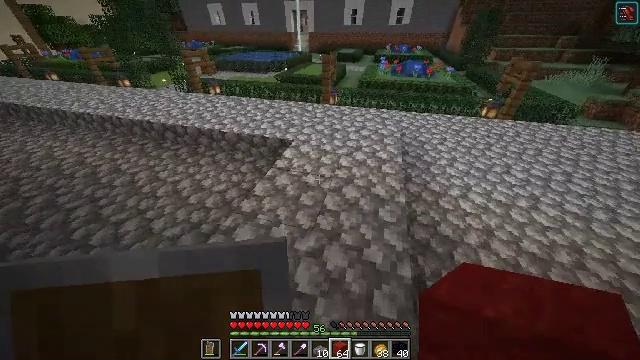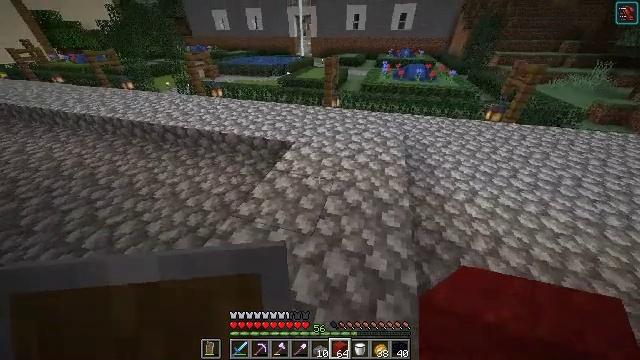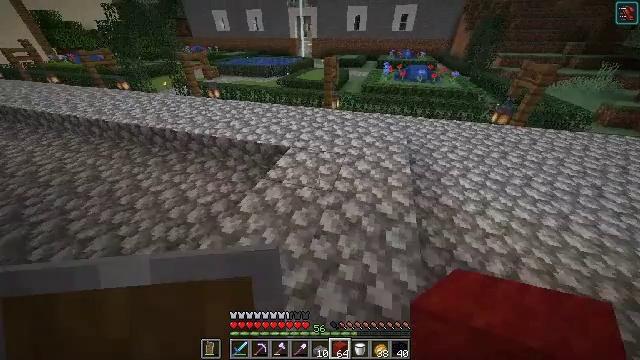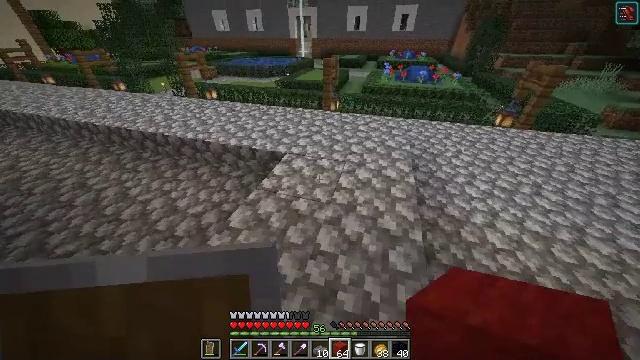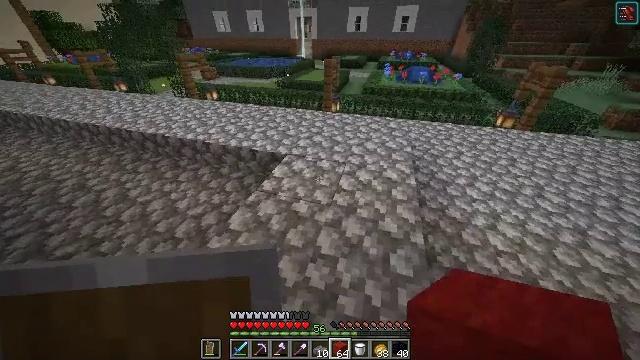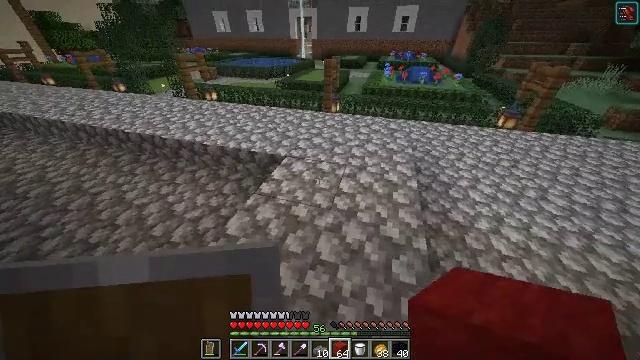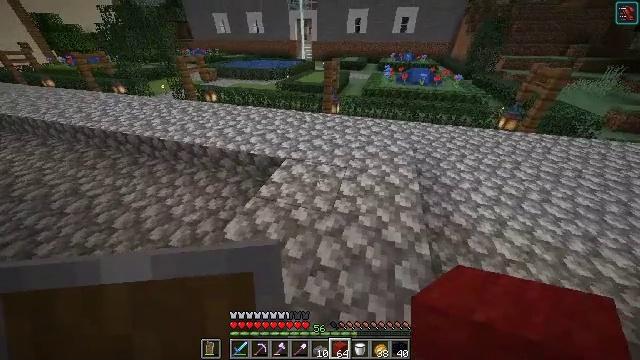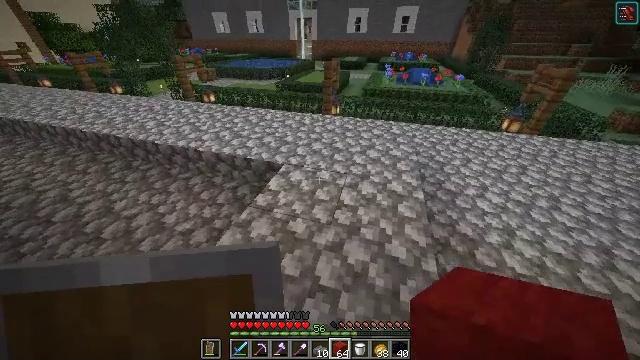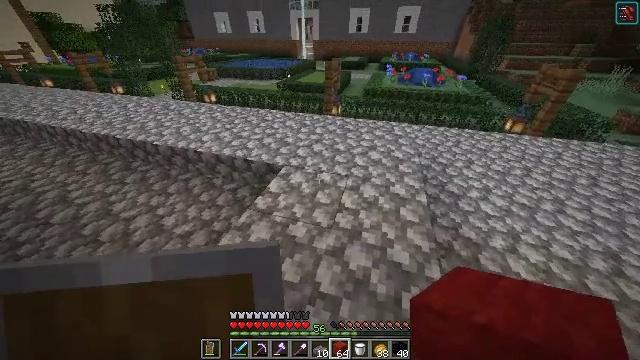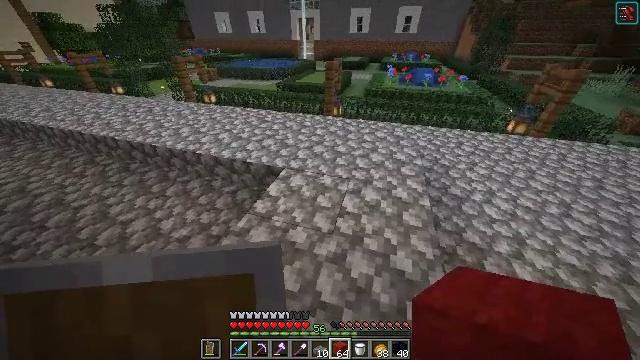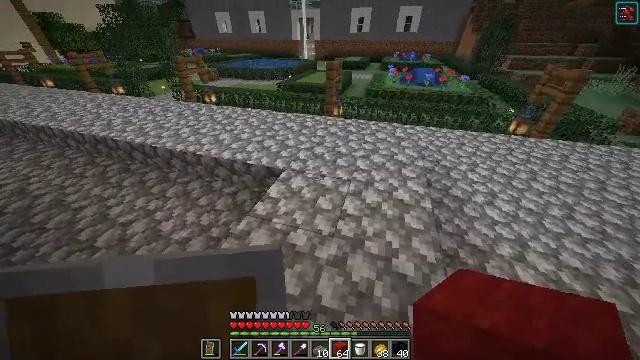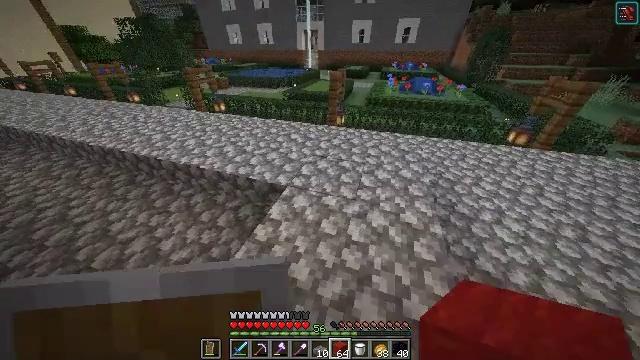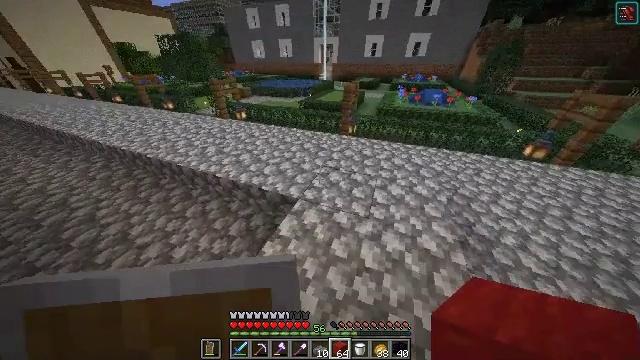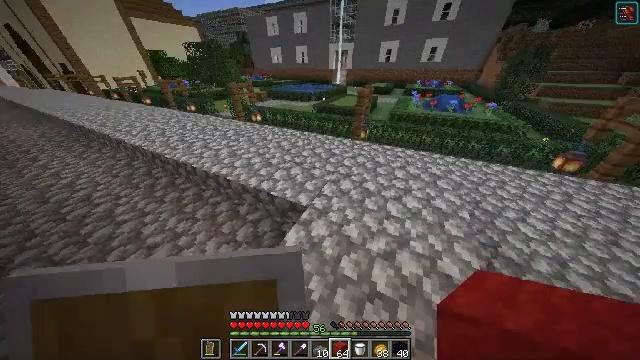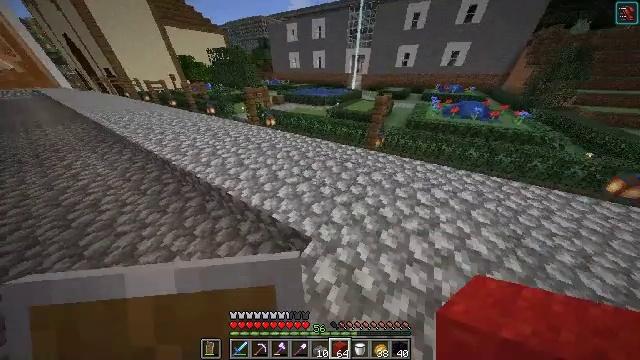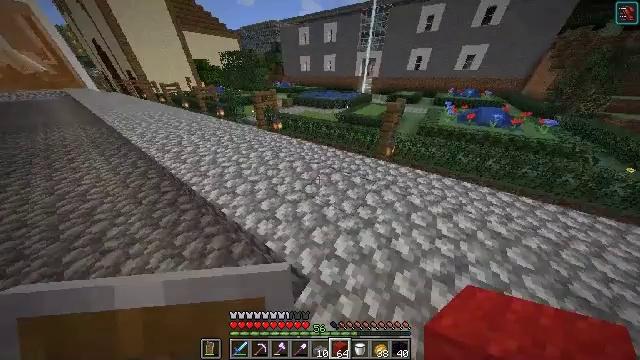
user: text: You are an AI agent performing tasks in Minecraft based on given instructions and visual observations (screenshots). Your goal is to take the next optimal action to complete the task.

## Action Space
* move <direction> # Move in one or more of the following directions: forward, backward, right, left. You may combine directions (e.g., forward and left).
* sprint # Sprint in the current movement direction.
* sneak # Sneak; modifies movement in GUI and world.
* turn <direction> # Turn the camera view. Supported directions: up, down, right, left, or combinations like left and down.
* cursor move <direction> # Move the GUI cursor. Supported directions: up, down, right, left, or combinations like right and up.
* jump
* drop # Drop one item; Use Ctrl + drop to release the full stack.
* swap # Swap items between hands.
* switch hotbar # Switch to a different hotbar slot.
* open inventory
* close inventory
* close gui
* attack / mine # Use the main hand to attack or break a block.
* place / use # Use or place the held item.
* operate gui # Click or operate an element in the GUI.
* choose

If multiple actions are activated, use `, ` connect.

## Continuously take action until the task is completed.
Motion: motion action
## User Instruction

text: Mine the spruce fence.
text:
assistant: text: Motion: move forward, turn up
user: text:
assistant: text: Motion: move forward
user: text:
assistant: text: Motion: no_op
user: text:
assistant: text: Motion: no_op
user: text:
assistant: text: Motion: no_op
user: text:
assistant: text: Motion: no_op
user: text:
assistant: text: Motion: move forward
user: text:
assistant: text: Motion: no_op
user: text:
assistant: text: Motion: no_op
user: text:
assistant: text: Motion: move forward
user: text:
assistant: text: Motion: move forward
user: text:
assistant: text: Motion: move forward, turn left
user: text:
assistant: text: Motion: move forward, turn left
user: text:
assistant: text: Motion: move forward, turn left
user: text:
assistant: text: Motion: move forward, turn left
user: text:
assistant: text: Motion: move forward, turn left
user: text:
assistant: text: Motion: move forward
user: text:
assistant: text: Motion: move forward
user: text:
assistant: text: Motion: move forward
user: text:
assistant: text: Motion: move forward
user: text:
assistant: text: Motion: move forward
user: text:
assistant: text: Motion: move forward
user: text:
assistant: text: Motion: move forward
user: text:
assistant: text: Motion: move forward
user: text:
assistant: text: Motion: move forward
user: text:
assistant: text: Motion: move forward
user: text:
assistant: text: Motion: move forward, turn left
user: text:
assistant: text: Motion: move forward
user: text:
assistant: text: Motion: move forward
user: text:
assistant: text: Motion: move forward